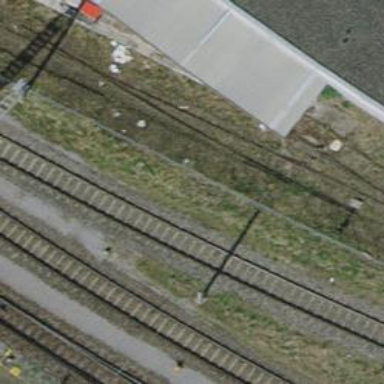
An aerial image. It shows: Single railway spur track.